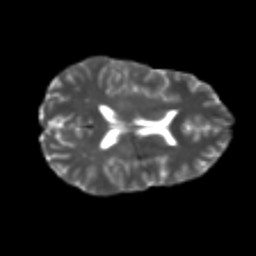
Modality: T2w
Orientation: axial
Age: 24
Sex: female
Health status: healthy
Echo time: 0.074 s